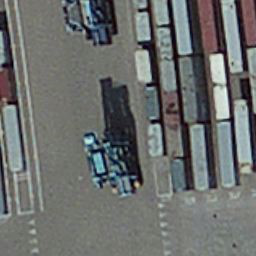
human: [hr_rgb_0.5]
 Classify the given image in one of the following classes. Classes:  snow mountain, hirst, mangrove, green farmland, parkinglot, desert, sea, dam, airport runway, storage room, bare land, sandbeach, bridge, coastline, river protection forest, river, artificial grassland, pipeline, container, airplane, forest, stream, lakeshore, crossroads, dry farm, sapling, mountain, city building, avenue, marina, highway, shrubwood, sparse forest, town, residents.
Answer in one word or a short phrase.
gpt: container